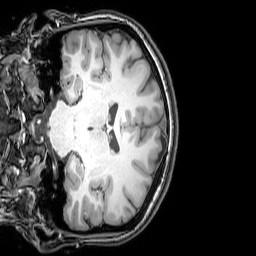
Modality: T1w
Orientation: coronal
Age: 21
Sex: female
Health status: healthy
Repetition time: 0.081 s
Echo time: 0.037 s